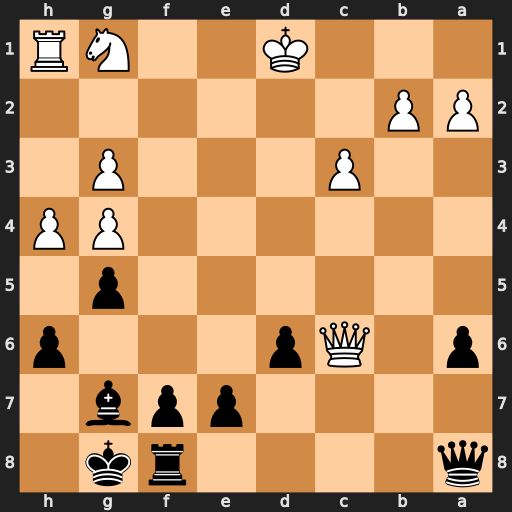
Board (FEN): q4rk1/4ppb1/p1Qp3p/6p1/6PP/2P3P1/PP6/3K2NR
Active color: b
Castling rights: -
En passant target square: -
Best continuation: Qxc6